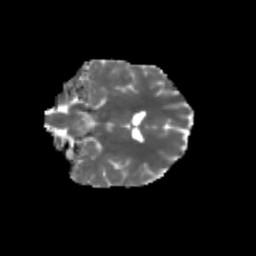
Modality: MD
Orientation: coronal
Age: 28
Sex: female
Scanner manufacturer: siemens
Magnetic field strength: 3 T
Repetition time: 3.5 s
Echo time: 0.113 s